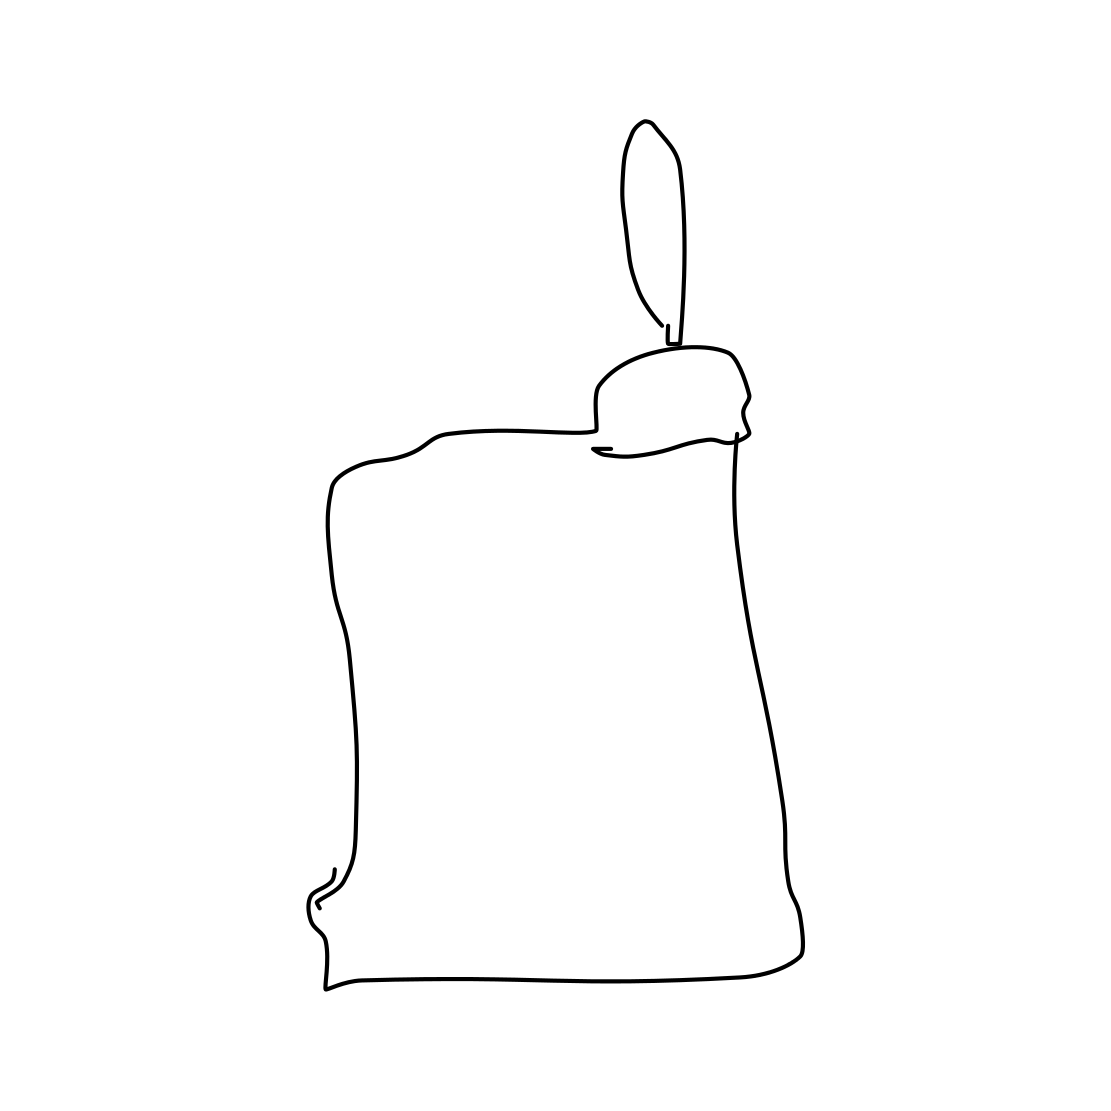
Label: lighter